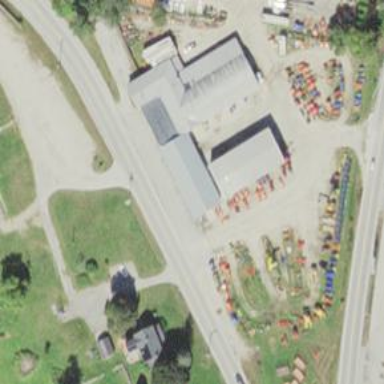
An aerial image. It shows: Building with agrarian shop.